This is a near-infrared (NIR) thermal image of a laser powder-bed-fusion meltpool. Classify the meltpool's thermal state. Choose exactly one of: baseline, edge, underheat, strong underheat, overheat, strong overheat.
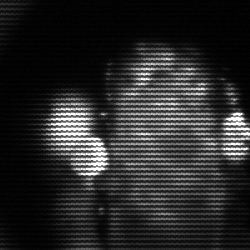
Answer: strong underheat